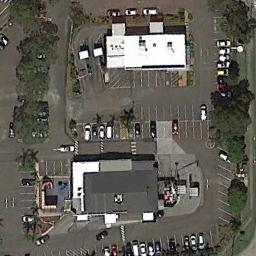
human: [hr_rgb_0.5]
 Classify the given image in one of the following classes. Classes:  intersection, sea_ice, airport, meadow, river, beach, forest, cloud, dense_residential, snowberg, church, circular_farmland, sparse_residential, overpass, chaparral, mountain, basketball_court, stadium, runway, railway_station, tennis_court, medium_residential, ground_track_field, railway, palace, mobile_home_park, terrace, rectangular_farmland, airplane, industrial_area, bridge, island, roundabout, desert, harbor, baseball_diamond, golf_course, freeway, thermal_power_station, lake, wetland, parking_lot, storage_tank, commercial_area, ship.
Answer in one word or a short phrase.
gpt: parking_lot